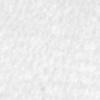
Label: no_change